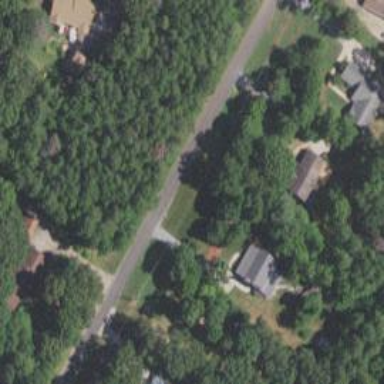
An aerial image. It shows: Driveway.